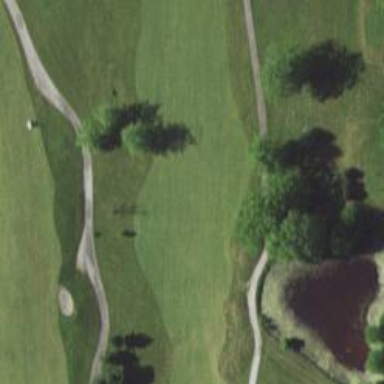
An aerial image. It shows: Golf hole.